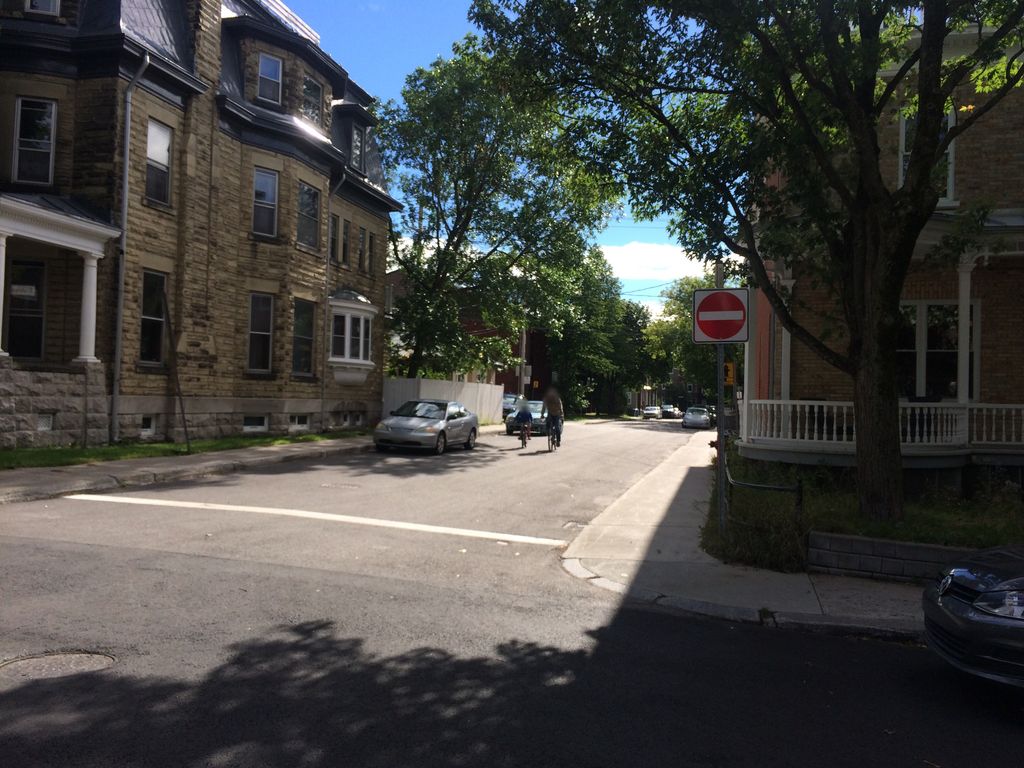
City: quebec_city